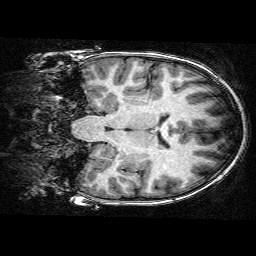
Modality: T1w
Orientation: coronal
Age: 10
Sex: female
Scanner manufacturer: siemens
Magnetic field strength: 3 T
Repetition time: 2.3 s
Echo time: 0.00336 s